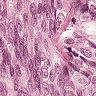
Metastatic tissue present: yes